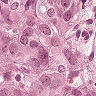
Metastatic tissue present: yes